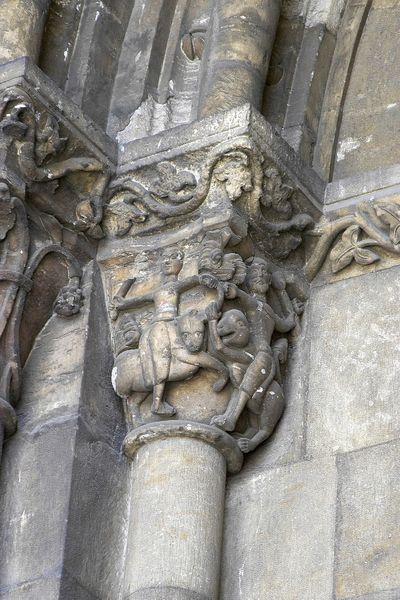
Titel: Sé Kathedrale in Lissabon
Standort: Lissabon, Sé (EU - P)
Schlagwörter: menschen, ausschnitt, marmor, männer, säule, tiere, mensch, stein, kirche, pferd, reiter, affe, reiten, relief, bogen, wein, detail, foto, schwert, kapitell, ranke, efeu, romanik, weinlaub, löwe, affen, romanisch, halbsäule, akkantusblatt, kapitäl, kapitell romanisch